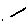
Label: line